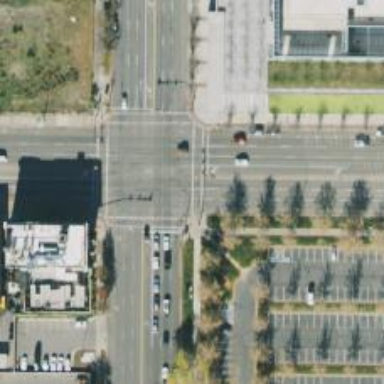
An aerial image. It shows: Crossing with marked lines on the road.